Question: I was doing a fun project: Solving a Sudoku from an input image using OpenCV (as in Google goggles etc). And I have completed the task, but at the end I found a little problem for which I came here.
I did the programming using Python API of OpenCV 2.3.1.
Below is what I did :
1. Read the image
2. Find the contours
3. Select the one with maximum area, ( and also somewhat equivalent to square).
4. Find the corner points. e.g. given below: (Notice here that the green line correctly coincides with the true boundary of the Sudoku, so the Sudoku can be correctly warped. Check next image)
5. warp the image to a perfect square eg image:
6. Perform OCR ( for which I used the method I have given in Simple Digit Recognition OCR in OpenCV-Python )
And the method worked well.
Check out <URL>
Performing the step 4 on this image gives the result below:

The red line drawn is the original contour which is the true outline of sudoku boundary.
The green line drawn is approximated contour which will be the outline of warped image.
Which of course, there is difference between green line and red line at the top edge of sudoku. So while warping, I am not getting the original boundary of the Sudoku.
How can I warp the image on the correct boundary of the Sudoku, i.e. the red line OR how can I remove the difference between red line and green line? Is there any method for this in OpenCV?
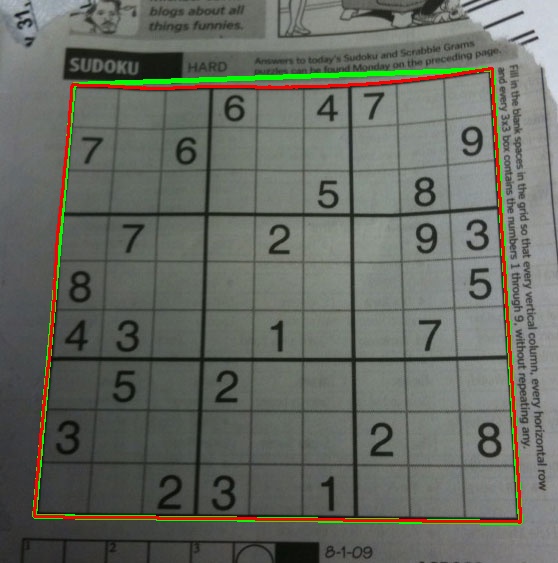
Answer: I have a solution that works, but you'll have to translate it to OpenCV yourself. It's written in Mathematica.
The first step is to adjust the brightness in the image, by dividing each pixel with the result of a closing operation:
'''
src = ColorConvert[Import["http://davemark.com/images/sudoku.jpg"], "Grayscale"];
white = Closing[src, DiskMatrix[5]];
srcAdjusted = Image[ImageData[src]/ImageData[white]]
'''

The next step is to find the sudoku area, so I can ignore (mask out) the background. For that, I use connected component analysis, and select the component that's got the largest convex area:
'''
components =
ComponentMeasurements[
ColorNegate@Binarize[srcAdjusted], {"ConvexArea", "Mask"}][[All,
2]];
largestComponent = Image[SortBy[components, First][[-1, 2]]]
'''

By filling this image, I get a mask for the sudoku grid:
'''
mask = FillingTransform[largestComponent]
'''

Now, I can use a 2nd order derivative filter to find the vertical and horizontal lines in two separate images:
'''
lY = ImageMultiply[MorphologicalBinarize[GaussianFilter[srcAdjusted, 3, {2, 0}], {0.02, 0.05}], mask];
lX = ImageMultiply[MorphologicalBinarize[GaussianFilter[srcAdjusted, 3, {0, 2}], {0.02, 0.05}], mask];
'''

I use connected component analysis again to extract the grid lines from these images. The grid lines are much longer than the digits, so I can use caliper length to select only the grid lines-connected components. Sorting them by position, I get 2x10 mask images for each of the vertical/horizontal grid lines in the image:
'''
verticalGridLineMasks =
SortBy[ComponentMeasurements[
lX, {"CaliperLength", "Centroid", "Mask"}, # > 100 &][[All,
2]], #[[2, 1]] &][[All, 3]];
horizontalGridLineMasks =
SortBy[ComponentMeasurements[
lY, {"CaliperLength", "Centroid", "Mask"}, # > 100 &][[All,
2]], #[[2, 2]] &][[All, 3]];
'''

Next I take each pair of vertical/horizontal grid lines, dilate them, calculate the pixel-by-pixel intersection, and calculate the center of the result. These points are the grid line intersections:
'''
centerOfGravity[l_] :=
ComponentMeasurements[Image[l], "Centroid"][[1, 2]]
gridCenters =
Table[centerOfGravity[
ImageData[Dilation[Image[h], DiskMatrix[2]]]*
ImageData[Dilation[Image[v], DiskMatrix[2]]]], {h,
horizontalGridLineMasks}, {v, verticalGridLineMasks}];
'''

The last step is to define two interpolation functions for X/Y mapping through these points, and transform the image using these functions:
'''
fnX = ListInterpolation[gridCenters[[All, All, 1]]];
fnY = ListInterpolation[gridCenters[[All, All, 2]]];
transformed =
ImageTransformation[
srcAdjusted, {fnX @@ Reverse[#], fnY @@ Reverse[#]} &, {9*50, 9*50},
PlotRange -> {{1, 10}, {1, 10}}, DataRange -> Full]
'''

All of the operations are basic image processing function, so this should be possible in OpenCV, too. The spline-based image transformation might be harder, but I don't think you really need it. Probably using the perspective transformation you use now on each individual cell will give good enough results.